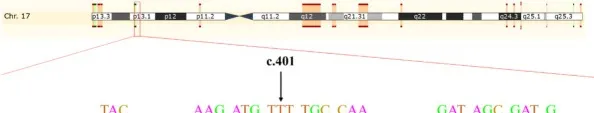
Diagram of TP53 c.401T>G (p. F134C) alteration in Case 2.
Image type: chart (chart)